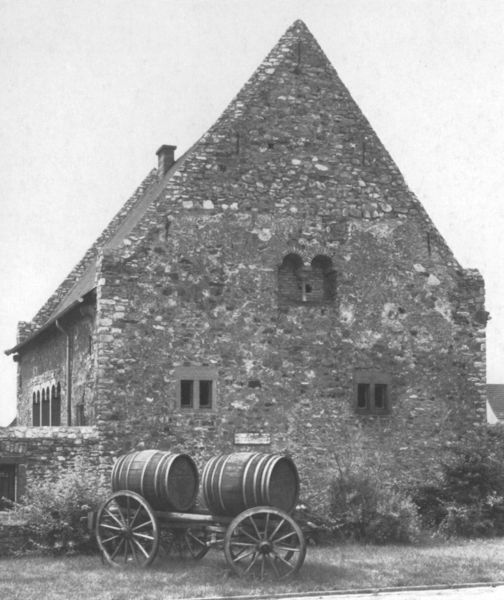
Titel: Haus Langen Hecke 6
Standort: Bad Münstereifel (EU - D - NRW)
Schlagwörter: himmel, schatten, weiß, fenster, grau, holz, schwarz, säule, tür, dach, gras, haus, wiese, alt, spitze, stein, büsche, gebüsch, kamin, räder, fassade, giebel, mauer, ziegel, hof, karre, rad, rundbogen, wagen, foto, fotografie, bögen, ruine, regenrinne, schwarz-weiss, seite, fass, fässer, aufnahme, historisch, zeigel, feldstein, spitze+, räöder